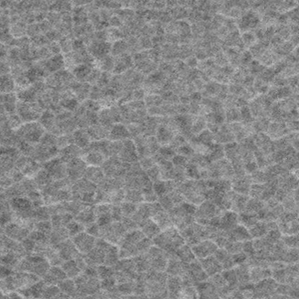
Label: frost